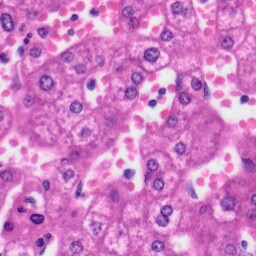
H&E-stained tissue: Liver